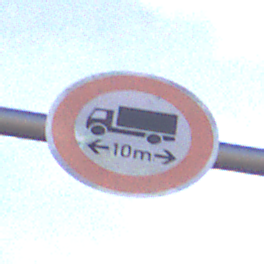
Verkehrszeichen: TatsaechlicheLaenge
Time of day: MorningAfternoon
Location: Outdoor (RoadRail)
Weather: PartlyCloudy
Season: NotSpecified
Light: Natural